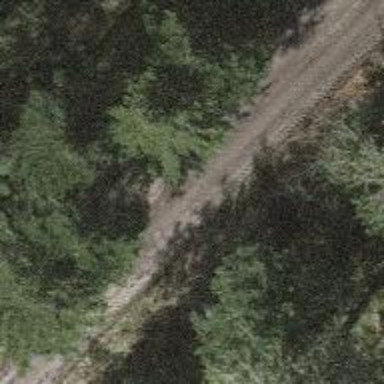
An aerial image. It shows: Unpaved track with grade2 track type.